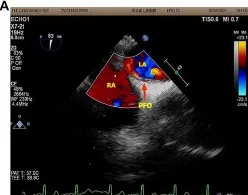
(A) Agitated saline contrast echocardiography showed that the maximum number of bubbles in a single frame was less than 10 bubbles (RLS 1) in three cardiac cycles after the Valsalva maneuver.
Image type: radiology (ultrasound)